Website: apple
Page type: address-validator
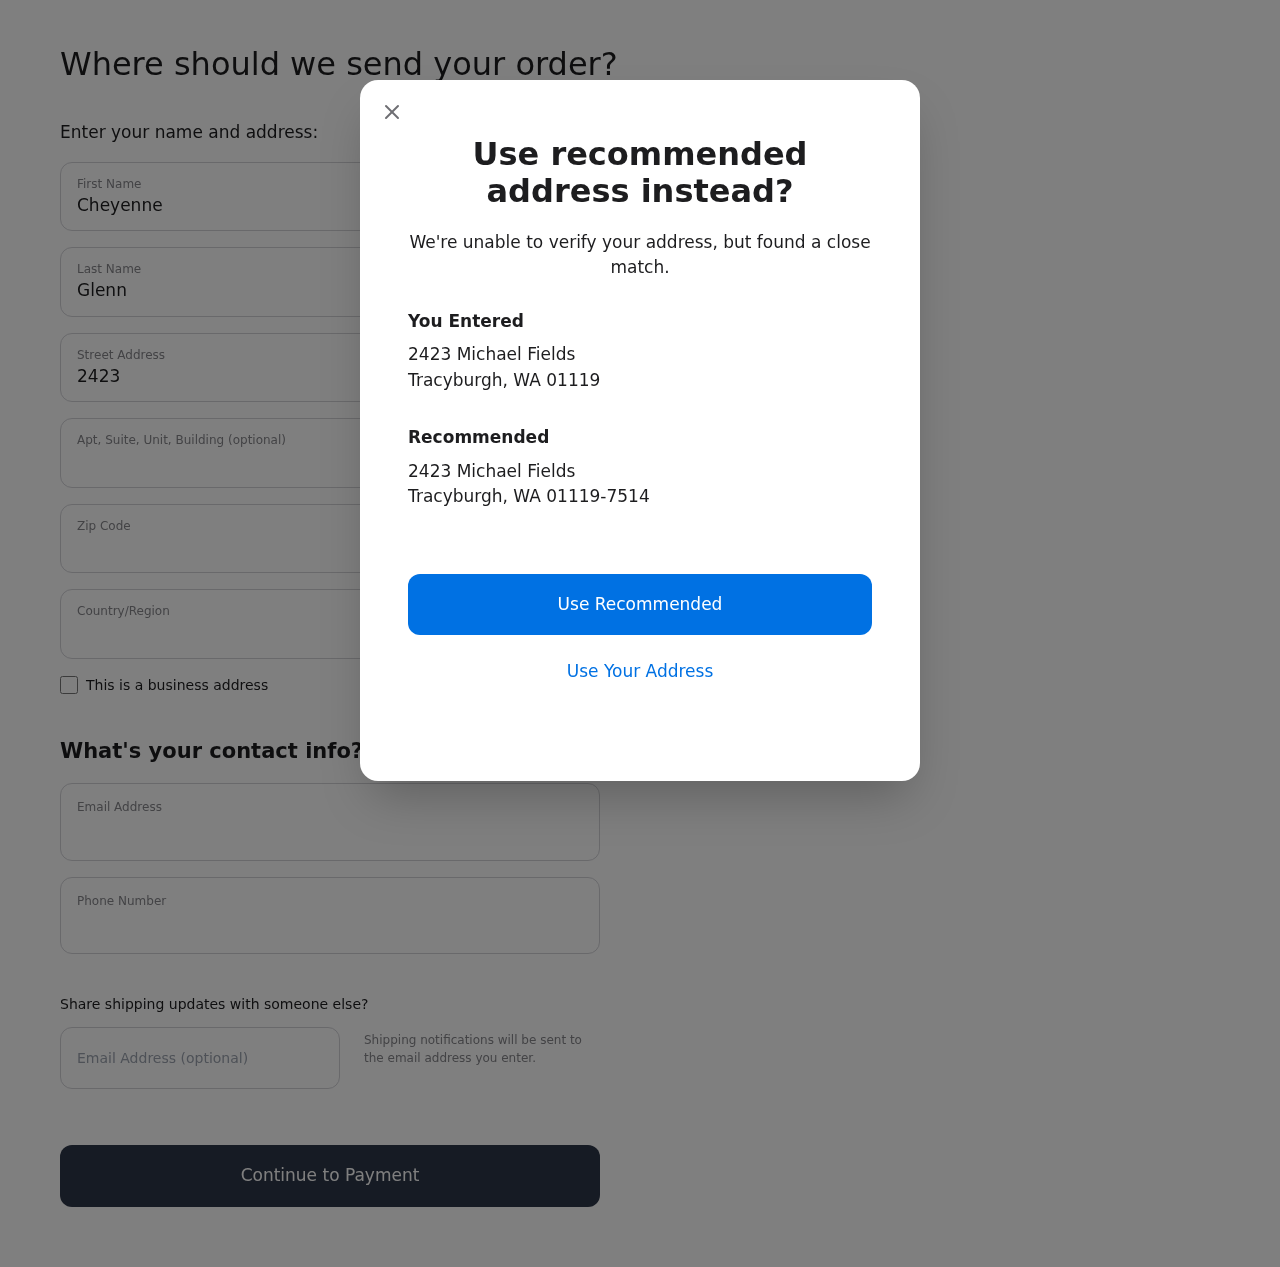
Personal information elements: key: PII_CITY
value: Tracyburgh
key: PII_COUNTRY
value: United States
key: PII_EMAIL
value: cheyenne_glenn@hotmail.com
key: PII_FIRSTNAME
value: Cheyenne
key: PII_GIFT_EMAIL
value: laurenray@hotmail.com
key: PII_LASTNAME
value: Glenn
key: PII_PHONE
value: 9333587332
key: PII_POSTCODE
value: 01119
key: PII_POSTCODE_FULL
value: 01119-7514
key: PII_STATE_ABBR
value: WA
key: PII_STREET
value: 2423 Michael Fields
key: PII_CITY2
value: Tracyburgh
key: PII_STATE_ABBR2
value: WA